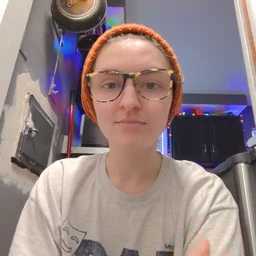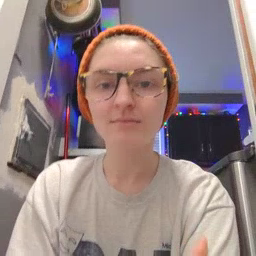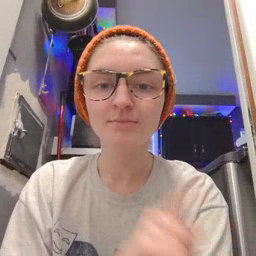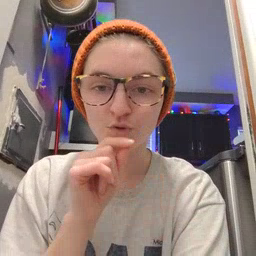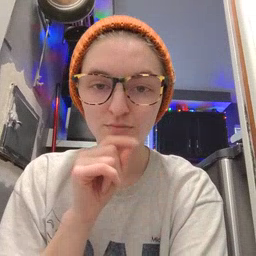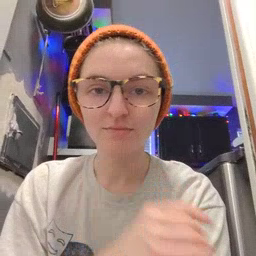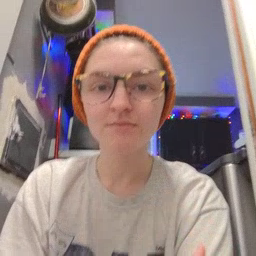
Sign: hen